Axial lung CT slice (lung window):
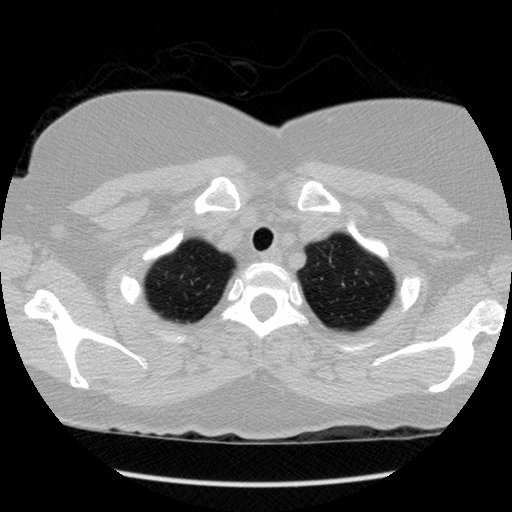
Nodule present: no